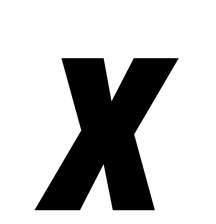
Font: Roboto-Italic_Condensed_ExtraBold_Italic